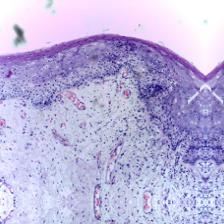
Diagnosis: OSCC